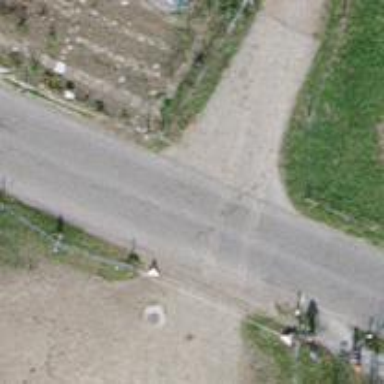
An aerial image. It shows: Unclassified road with asphalt surface.